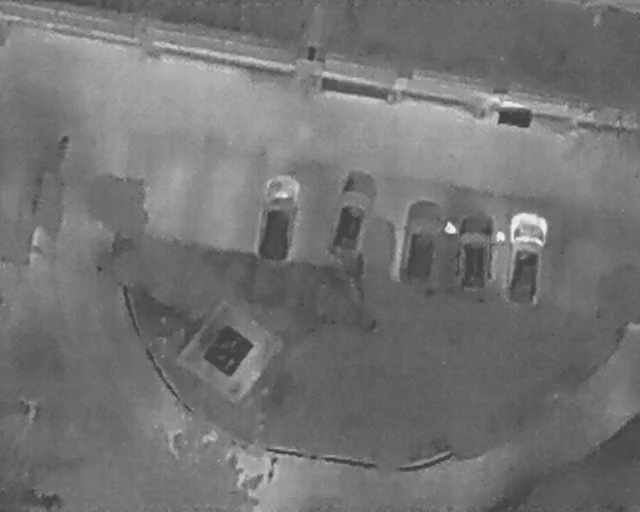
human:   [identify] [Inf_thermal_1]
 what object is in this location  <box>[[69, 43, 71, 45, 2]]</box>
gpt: <ref>1 small person at the right</ref>